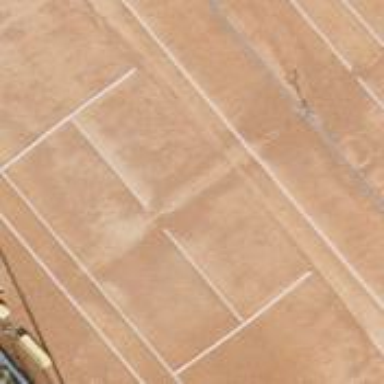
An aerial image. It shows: Tennis court on pitch.